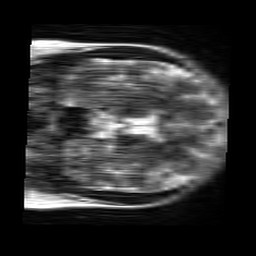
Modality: T2w
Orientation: coronal
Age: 25
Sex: female
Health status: healthy
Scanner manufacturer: siemens
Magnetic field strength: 3 T
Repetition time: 4.01 s
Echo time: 0.116 s